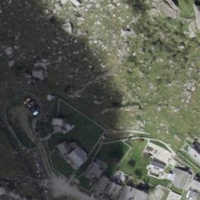
EUNIS habitat code: 23
Species observed at this site:
Phoenicurus ochruros
Parus major
Motacilla alba